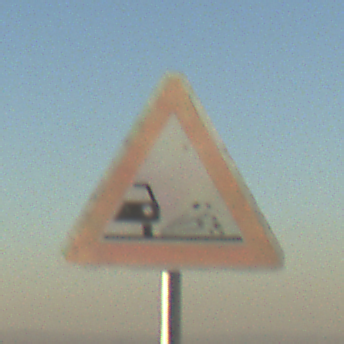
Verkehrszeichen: SplittSchotter
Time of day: SunriseSunset
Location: Outdoor (Nature)
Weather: Clear
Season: NotSpecified
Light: Natural